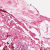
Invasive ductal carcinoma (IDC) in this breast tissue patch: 0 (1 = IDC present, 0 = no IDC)